Interaction volume radius: 5 \u00c5
Interaction volume height: 25 \u00c5
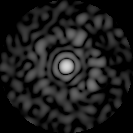
Disorder parameter: 0.8127